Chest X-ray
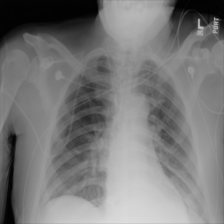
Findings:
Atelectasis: negative
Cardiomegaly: negative
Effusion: positive
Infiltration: negative
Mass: negative
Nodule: negative
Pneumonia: negative
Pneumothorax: negative
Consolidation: negative
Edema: negative
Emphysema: negative
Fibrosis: negative
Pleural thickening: negative
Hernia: negative